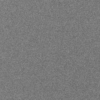
Label: dusty